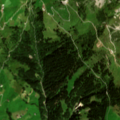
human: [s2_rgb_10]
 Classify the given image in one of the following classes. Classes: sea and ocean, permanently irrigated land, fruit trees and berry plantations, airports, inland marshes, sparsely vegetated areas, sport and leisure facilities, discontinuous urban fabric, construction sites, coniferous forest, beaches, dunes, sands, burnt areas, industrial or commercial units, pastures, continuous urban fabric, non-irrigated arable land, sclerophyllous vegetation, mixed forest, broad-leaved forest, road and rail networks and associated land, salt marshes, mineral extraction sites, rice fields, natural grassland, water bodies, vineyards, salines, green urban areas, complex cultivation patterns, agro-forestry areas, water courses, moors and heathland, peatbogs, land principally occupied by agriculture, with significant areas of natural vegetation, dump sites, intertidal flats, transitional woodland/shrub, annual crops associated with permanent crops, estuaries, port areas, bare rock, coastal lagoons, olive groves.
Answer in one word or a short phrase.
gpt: pastures, mixed forest, natural grassland, sparsely vegetated areas